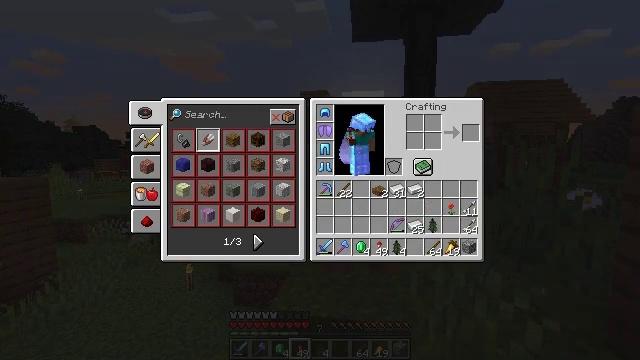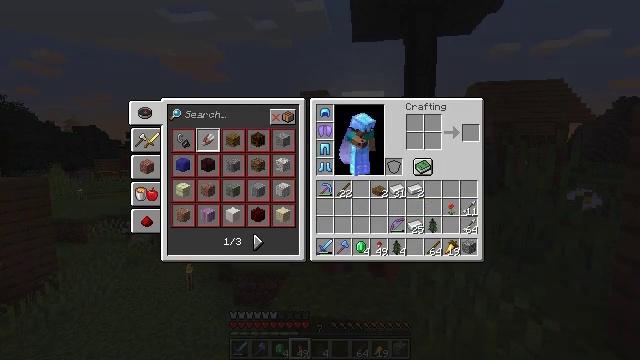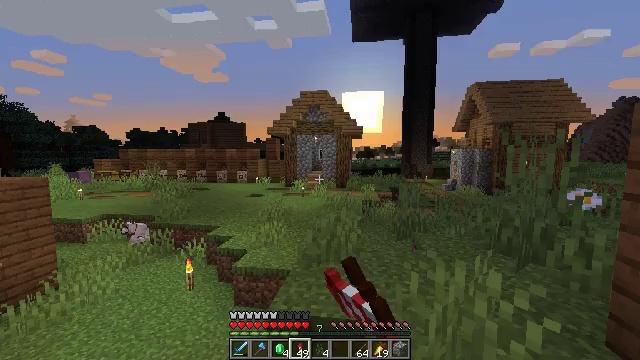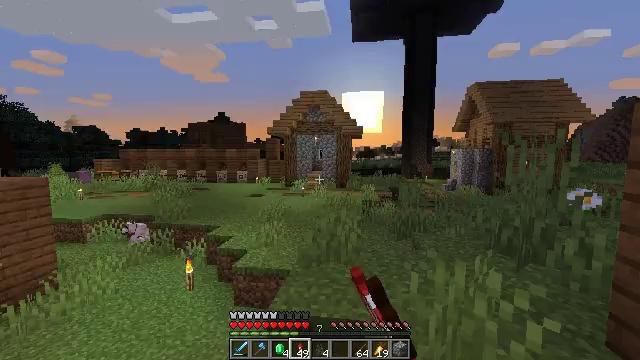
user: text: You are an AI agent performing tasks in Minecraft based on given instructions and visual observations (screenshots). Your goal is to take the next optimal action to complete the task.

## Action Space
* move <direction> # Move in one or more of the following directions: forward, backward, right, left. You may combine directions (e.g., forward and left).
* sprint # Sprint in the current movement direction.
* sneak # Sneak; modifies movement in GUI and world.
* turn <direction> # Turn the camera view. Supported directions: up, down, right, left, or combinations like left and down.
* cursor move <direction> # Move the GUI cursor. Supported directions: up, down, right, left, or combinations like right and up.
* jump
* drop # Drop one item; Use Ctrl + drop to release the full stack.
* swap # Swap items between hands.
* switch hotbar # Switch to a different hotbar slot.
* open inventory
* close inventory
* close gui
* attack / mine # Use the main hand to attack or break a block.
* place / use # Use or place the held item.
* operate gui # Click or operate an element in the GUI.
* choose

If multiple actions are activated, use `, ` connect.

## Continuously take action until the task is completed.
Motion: motion action
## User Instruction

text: Remove an enchanted book from the inventory.
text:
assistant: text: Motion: no_op
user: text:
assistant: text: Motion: no_op
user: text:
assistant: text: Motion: close gui
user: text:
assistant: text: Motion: open inventory